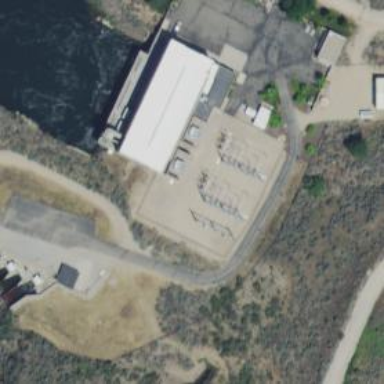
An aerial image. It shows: Building which is power plant.